九年级 · 组合几何学
如图, 在正五边形 $A B C D E$ 中, 若 $B P=1$, 则 $P E=($ )

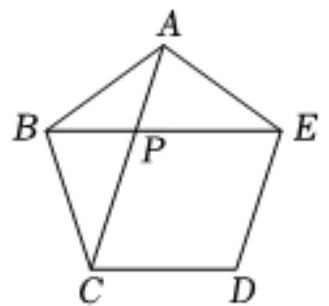
A. 2

B. $\frac{\sqrt{5}+1}{2}$

C. $\frac{3}{2}$

D. $\sqrt{5}+1$

答案: B
解析: 解： $\because$ 正五边形 $A B C D E$ 的对角线 $A C 、 B E$ 相交于点 $P$,

$\therefore \angle A B C=\angle B A E \frac{(5-2) \times 180^{\circ}}{5}=108^{\circ}$,

$\because A B=A C=A E$,

$\therefore \angle A B P=\angle A E P=\angle B A P=\angle B C P=\frac{180^{\circ}-108^{\circ}}{2}=36^{\circ}$,

$\because \angle P A E=108^{\circ}-36^{\circ}=72^{\circ}, \angle A P E=36^{\circ}+36^{\circ}=72^{\circ}$,

$\therefore \angle P A E=\angle A P E$,

$\therefore A E=P E$,

$\because \angle A P B=\angle B A E=108^{\circ}, \angle A B P=\angle E B A=36^{\circ}$,

$\therefore \triangle A B P \backsim \triangle E B A$,

$\therefore \frac{A B}{A P}=\frac{B E}{A B}$,

$\therefore A B^{2}=A P \cdot B E$,

即 $P E^{2}=B P \cdot(B P+P E)$,

$\therefore P E^{2}=1 \times(1+P E)$,

解得 $P E=\frac{1+\sqrt{5}}{2}$ (取正值),

故选：B.

根据正五边形的性质、等腰三角形的性质以及相似三角形的判定和性质得出 $P E^{2}=B P \cdot(B P+P E)$,代入求解即可.

本题考查正多边形和圆, 等腰三角形的性质, 相似三角形的判定和性质以及一元二次方程, 掌握正多
边形和圆的性质以及相似三角形的判定和性质是正确解答的前提.